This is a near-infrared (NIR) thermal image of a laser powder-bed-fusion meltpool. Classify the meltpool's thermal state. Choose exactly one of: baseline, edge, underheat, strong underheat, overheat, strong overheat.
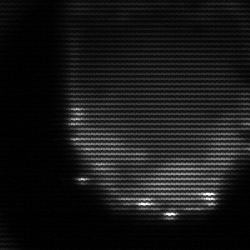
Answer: edge